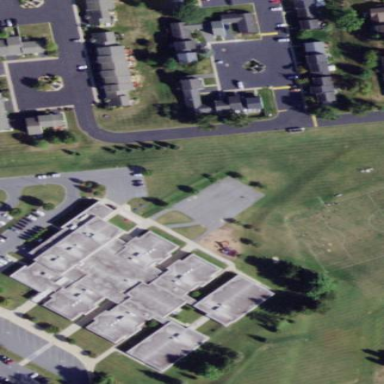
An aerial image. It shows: School building.